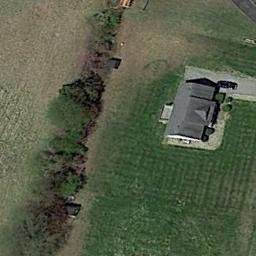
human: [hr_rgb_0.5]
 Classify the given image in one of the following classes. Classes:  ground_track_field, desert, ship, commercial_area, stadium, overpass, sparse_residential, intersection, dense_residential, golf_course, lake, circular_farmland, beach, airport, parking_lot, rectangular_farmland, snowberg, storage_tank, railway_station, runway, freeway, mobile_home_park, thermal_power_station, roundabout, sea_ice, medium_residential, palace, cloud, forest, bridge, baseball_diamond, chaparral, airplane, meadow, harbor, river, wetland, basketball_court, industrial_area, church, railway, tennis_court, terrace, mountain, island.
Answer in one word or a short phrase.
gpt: sparse_residential